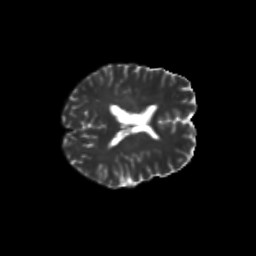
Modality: T2w
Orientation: axial
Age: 32
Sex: female
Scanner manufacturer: siemens
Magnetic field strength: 3 T
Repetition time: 8.6 s
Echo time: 0.095 s